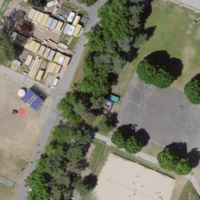
EUNIS habitat code: 53
Species observed at this site:
Delichon urbicum